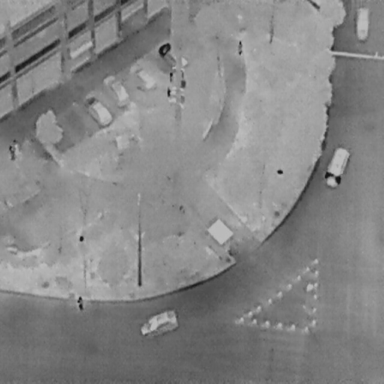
There are four People in the infrared image.